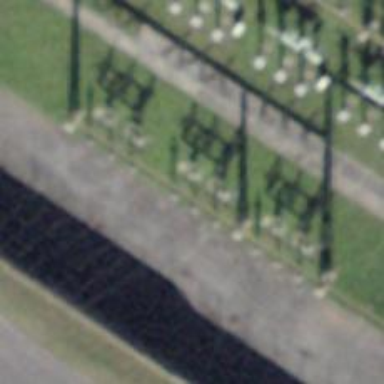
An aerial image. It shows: Insulator used in power equipment.